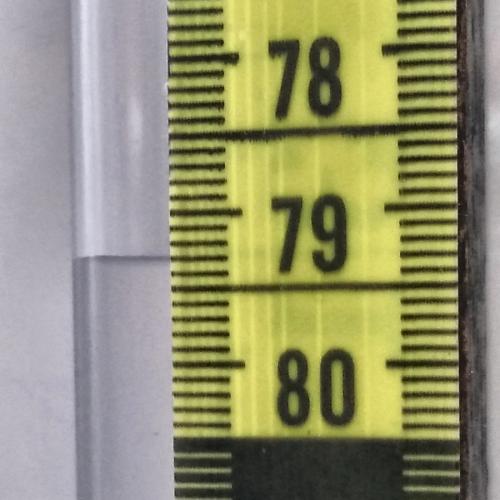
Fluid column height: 79.3 cm